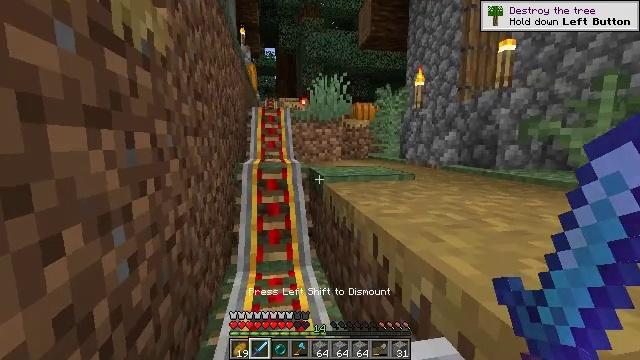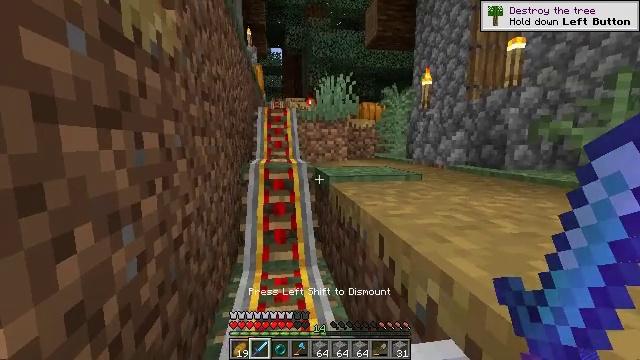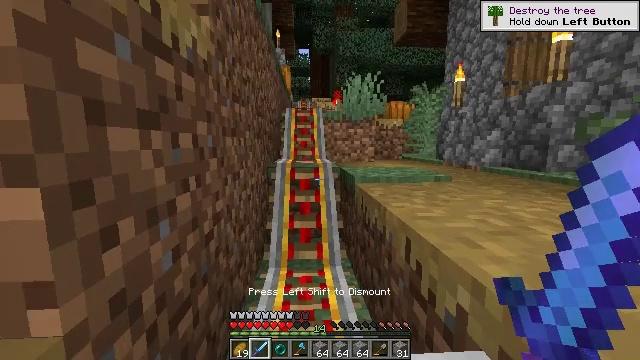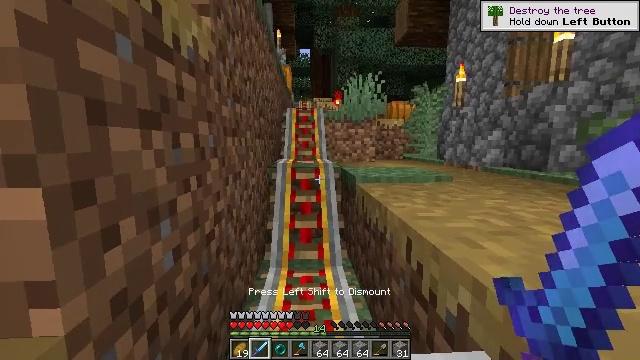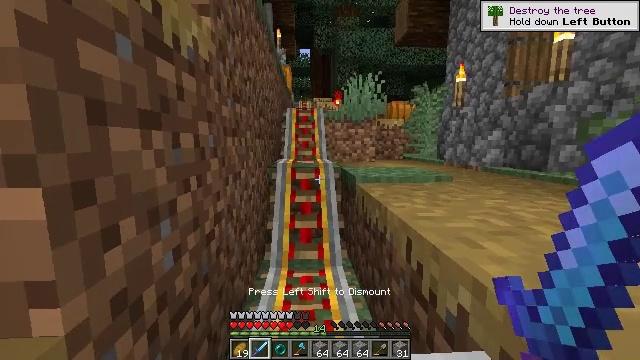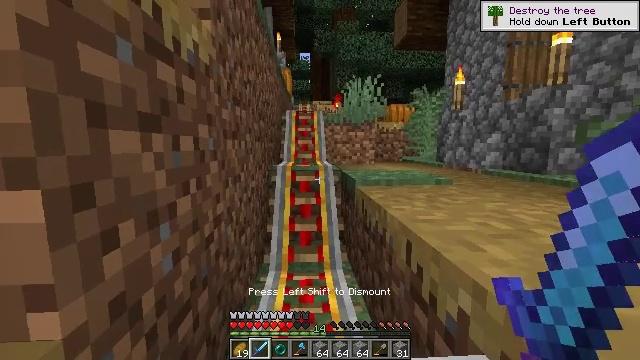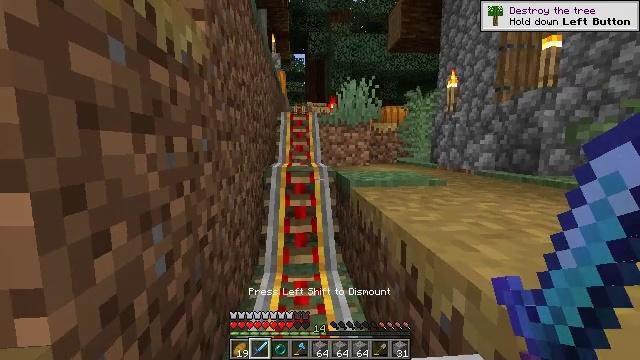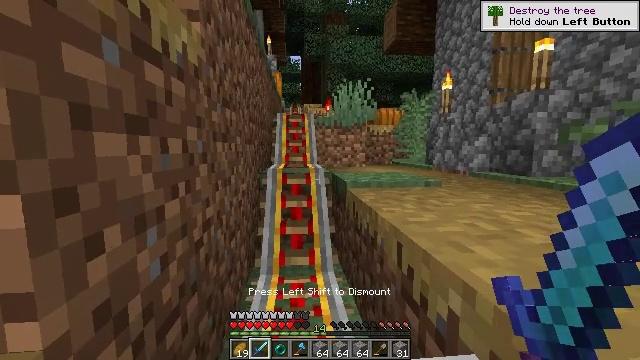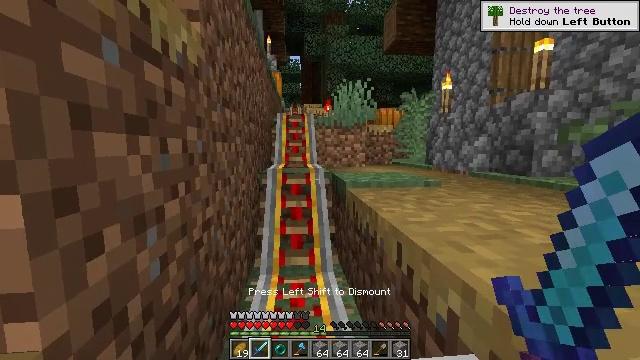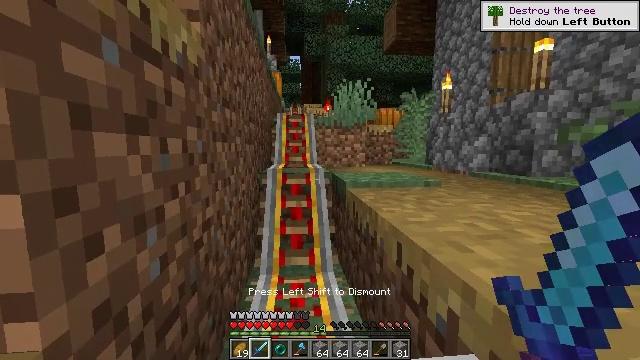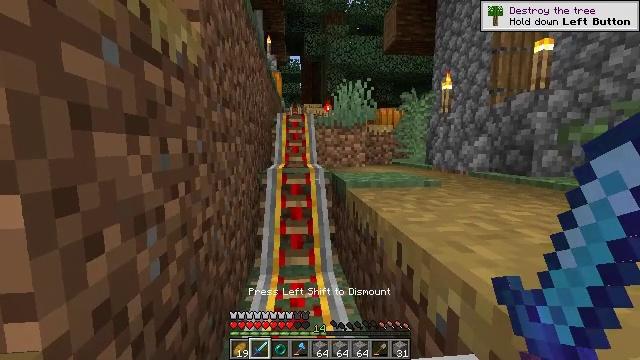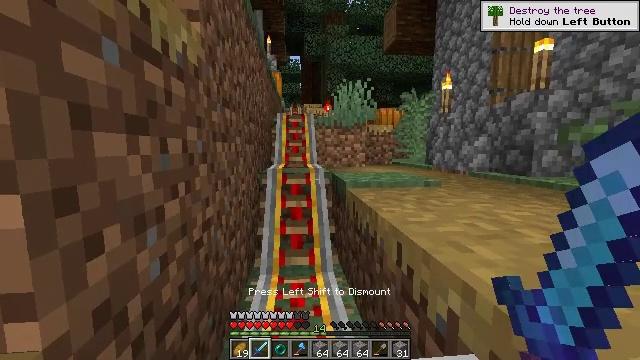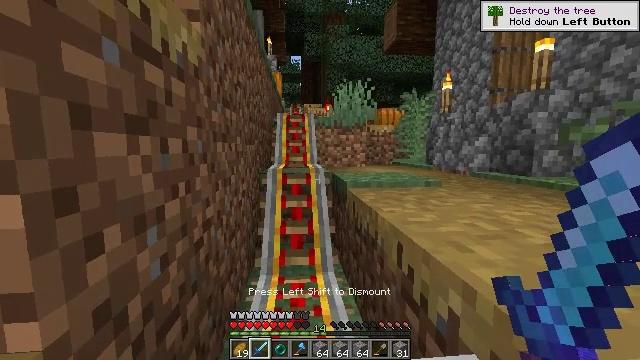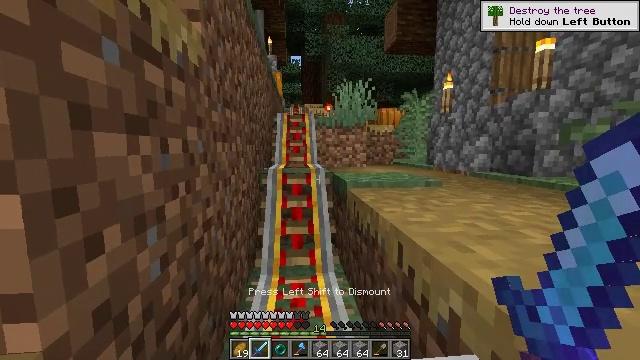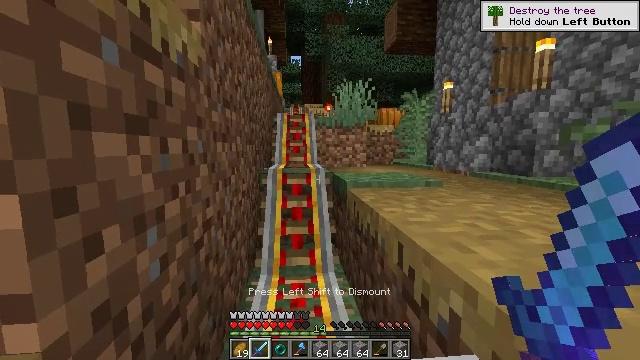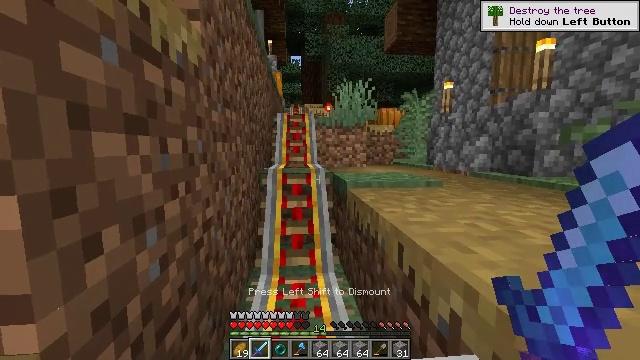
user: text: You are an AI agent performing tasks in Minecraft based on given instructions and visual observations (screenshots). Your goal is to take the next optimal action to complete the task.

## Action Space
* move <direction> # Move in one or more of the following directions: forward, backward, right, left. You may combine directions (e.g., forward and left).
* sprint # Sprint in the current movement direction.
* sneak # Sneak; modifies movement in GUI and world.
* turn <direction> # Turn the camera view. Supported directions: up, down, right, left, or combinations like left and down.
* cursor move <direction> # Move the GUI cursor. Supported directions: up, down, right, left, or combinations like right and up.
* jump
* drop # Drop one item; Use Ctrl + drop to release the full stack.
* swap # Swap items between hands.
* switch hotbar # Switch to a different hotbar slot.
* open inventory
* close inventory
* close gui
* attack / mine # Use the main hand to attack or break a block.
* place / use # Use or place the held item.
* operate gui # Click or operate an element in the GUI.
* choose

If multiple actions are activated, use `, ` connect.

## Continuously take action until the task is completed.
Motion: motion action
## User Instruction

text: Remove the torch from its spot.
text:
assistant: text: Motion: move forward, turn left
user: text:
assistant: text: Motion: move forward
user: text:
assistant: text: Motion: move forward
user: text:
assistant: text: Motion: move forward
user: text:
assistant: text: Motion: move forward
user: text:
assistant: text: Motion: move forward
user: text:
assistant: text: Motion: move forward
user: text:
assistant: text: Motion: move forward
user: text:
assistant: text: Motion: move forward
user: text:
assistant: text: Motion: move forward
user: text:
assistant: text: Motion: move forward
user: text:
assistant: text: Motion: move forward
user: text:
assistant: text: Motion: move forward
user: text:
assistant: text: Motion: move forward
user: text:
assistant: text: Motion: move forward
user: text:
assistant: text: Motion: move forward
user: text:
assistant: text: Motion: move forward
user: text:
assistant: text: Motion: move forward
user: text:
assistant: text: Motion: move forward
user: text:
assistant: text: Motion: move forward
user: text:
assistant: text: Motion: move forward
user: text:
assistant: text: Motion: move forward
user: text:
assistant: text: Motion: move forward
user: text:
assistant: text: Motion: move forward
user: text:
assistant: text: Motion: move forward
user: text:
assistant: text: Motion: move forward
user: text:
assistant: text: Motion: move forward
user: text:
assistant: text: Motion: move forward
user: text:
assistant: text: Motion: move forward
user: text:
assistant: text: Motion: move forward